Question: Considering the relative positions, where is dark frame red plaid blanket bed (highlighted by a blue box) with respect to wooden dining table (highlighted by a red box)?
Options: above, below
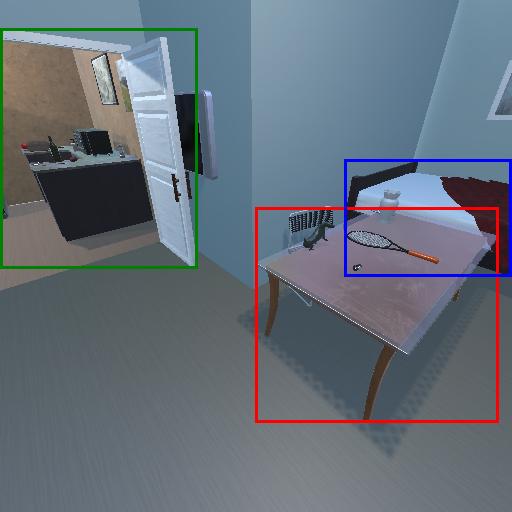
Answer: above